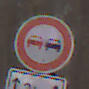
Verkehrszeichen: Ueberholverbot
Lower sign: LaengeEinerStrecke2
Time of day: MorningAfternoon
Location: Outdoor (Nature)
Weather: Overcast
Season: Autumn
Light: Natural